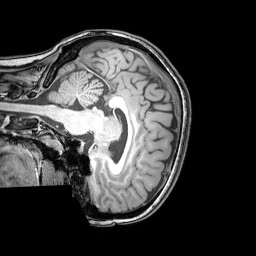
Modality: T1w
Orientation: sagittal
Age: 24
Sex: female
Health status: healthy
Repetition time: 0.081 s
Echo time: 0.037 s